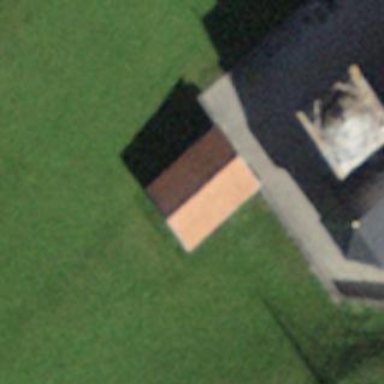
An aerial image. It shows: Shed building.